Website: home-depot
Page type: customer-info-address
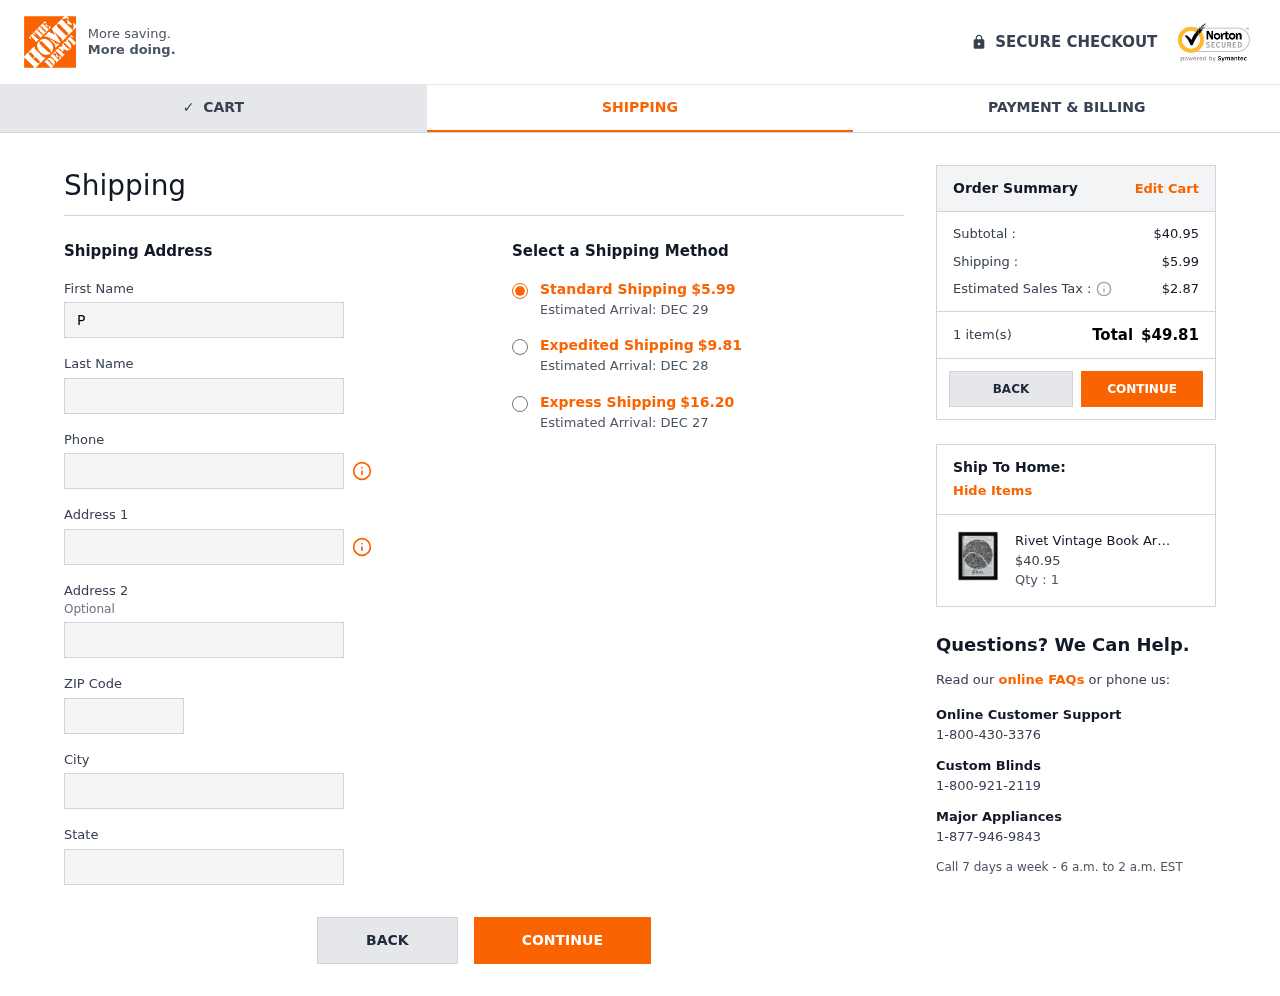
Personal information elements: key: PII_CITY
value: South Gabrielle
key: PII_FIRSTNAME
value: Phillip
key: PII_LASTNAME
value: Ross
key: PII_PHONE
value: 5423118710
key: PII_POSTCODE
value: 92674
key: PII_STATE
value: Rhode Island
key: PII_STREET
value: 456 Roy Fields Apt. 203
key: PII_STREET2
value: Suite 249
Product elements: key: PRODUCT1_NAME
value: Rivet Vintage Book Art Paris 11 x 14, Black Frame-P
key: PRODUCT1_PRICE
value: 40.95
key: PRODUCT1_QUANTITY
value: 1
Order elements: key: ORDER_SHIPPING_COST
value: $5.99
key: ORDER_DELIVERY_DATE
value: Estimated Arrival: DEC 29
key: ORDER_SHIPPING_COST_EXPEDITED
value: $9.81
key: ORDER_DELIVERY_DATE_EXPEDITED
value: Estimated Arrival: DEC 28
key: ORDER_SHIPPING_COST_EXPRESS
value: $16.20
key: ORDER_DELIVERY_DATE_EXPRESS
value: Estimated Arrival: DEC 27
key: ORDER_SUBTOTAL
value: $40.95
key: ORDER_TAX
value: $2.87
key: ORDER_NUM_ITEMS
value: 1 item(s)
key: ORDER_TOTAL
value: $49.81